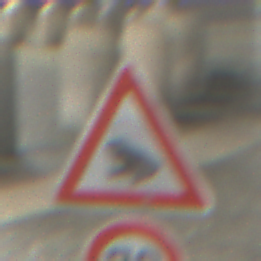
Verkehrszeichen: AmphibienwanderungRechts
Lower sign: Geschwindigkeit70
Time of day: Night
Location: Outdoor (Urban)
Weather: PartlyCloudy
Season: NotSpecified
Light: Artificial